Question:
Problem: I just want date - no time.
SQL statement:
'''
SELECT SubjectIndex, LetterNo, DateOfIssue
FROM [CircularKeeper]
ORDER BY DateOfIssue DESC
'''
After removing the time part I want it to be ordered descending.
I am binding the data using a 'SqlDataSource' to a listsview and displaying the date in a label control.
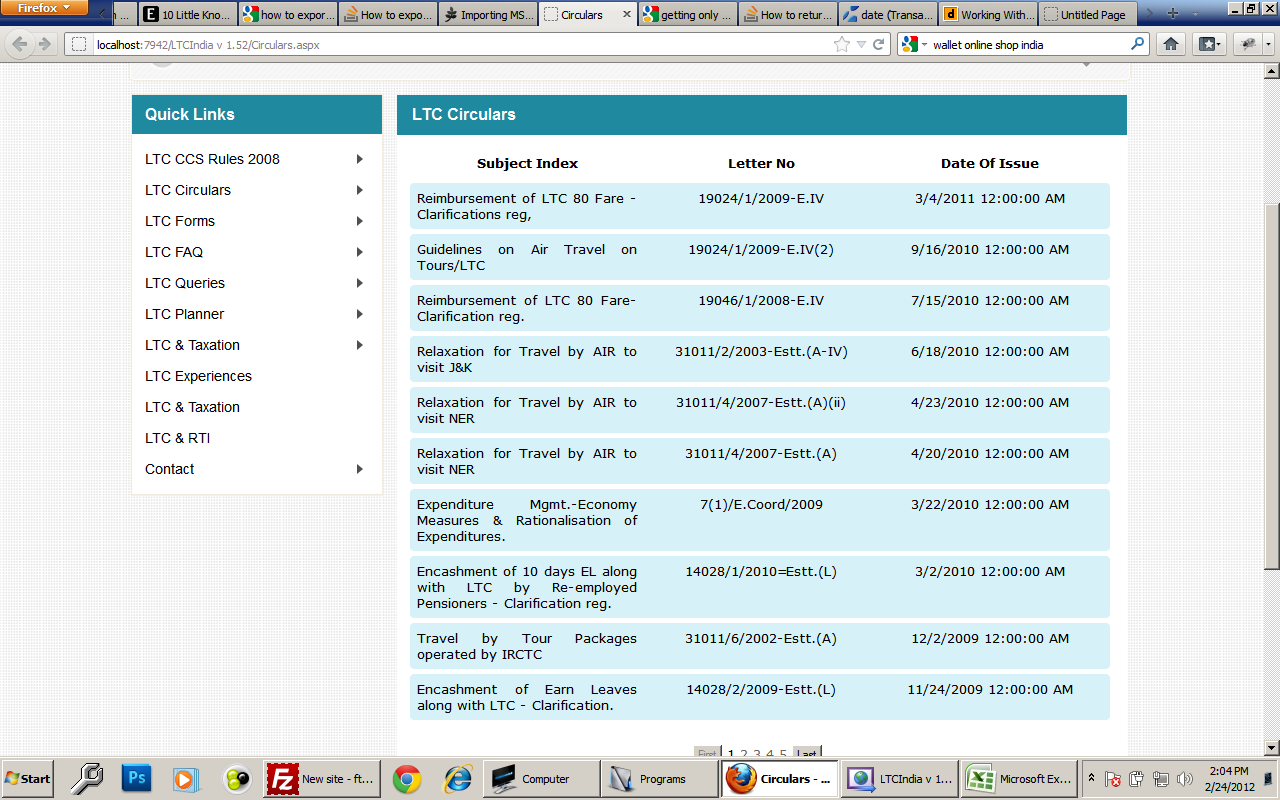
Answer: You can do it a number of ways, in 2008 I'd go with:
'''
SELECT SubjectIndex,LetterNo, CAST(DateOfIssue AS DATE) AS DateOfIssue
FROM [CircularKeeper]
ORDER BY DateOfIssue DESC
'''
As there is now a DATE data type - if you don't actually store times in that field in the table, then you might want to consider changing the datatype from DATETIME to DATE instead - saves the CASTing like this and uses less space (3 bytes instead of 8).
You could also just do this in the UI by returning the DATETIME as you currently are, and making sure you format the dates appropriately before rendering.
I would recommend returning the DATE as a DATE from the query - so return the data in it's strongly typed form. If for presentation purposes you need it formatted a certain way, I'd recommend applying the formatting in your presentation logic.